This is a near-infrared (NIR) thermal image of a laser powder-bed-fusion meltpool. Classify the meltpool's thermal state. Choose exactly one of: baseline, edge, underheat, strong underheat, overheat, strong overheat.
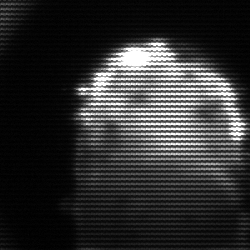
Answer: baseline